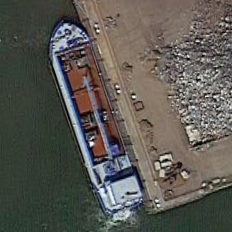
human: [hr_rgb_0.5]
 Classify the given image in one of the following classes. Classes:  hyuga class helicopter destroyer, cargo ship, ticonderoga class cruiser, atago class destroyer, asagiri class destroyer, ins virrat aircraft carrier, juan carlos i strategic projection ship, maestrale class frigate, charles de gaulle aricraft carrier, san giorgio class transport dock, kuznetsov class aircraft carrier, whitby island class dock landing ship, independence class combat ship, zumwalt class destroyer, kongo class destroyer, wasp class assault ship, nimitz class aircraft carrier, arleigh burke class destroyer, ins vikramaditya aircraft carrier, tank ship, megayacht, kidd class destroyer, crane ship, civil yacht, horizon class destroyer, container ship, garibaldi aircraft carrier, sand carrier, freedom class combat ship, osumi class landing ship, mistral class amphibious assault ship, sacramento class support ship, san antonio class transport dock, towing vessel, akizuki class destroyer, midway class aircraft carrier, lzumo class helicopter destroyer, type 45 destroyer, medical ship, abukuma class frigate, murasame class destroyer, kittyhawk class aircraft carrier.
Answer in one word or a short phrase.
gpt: Cargo ship